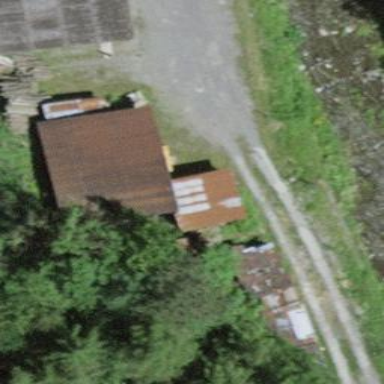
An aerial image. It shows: Industrial building.